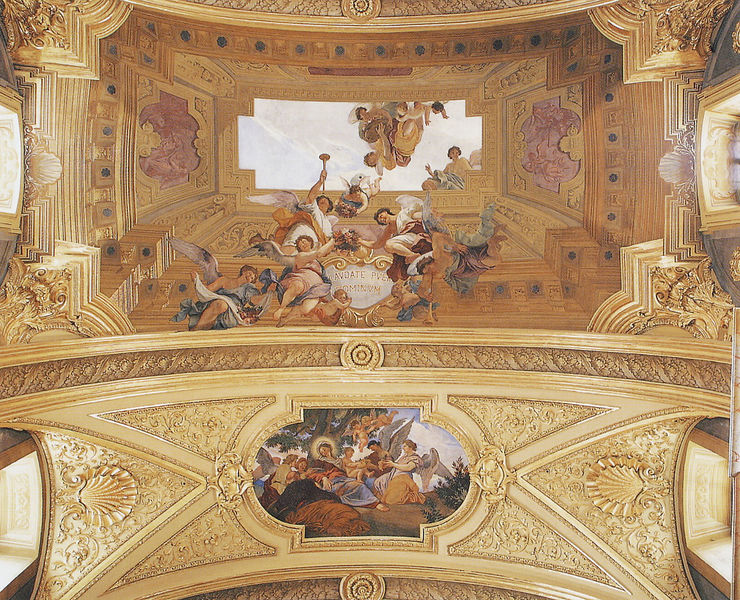
Titel: Universitätskirche (Jesuitenkirche)
Künstler: Andrea Pozzo
Standort: Wien, Universitätskirche (Jesuitenkirche) (EU - AUT)
Schlagwörter: flügel, gemälde, himmel, frauen, ornament, barock, kirche, gold, decke, kind, engel, schrift, perspektive, ornamente, eckig, religion, heiligenschein, christus, jesus, heilige, trompeten, deckengemälde, muscheln, posaune, putten, maria, madonna, sakral, fresco, vergoldung, deckenmalerei, froschperspektive, trompete, scheinarchitektur, deckenfresko, blattgold, deckenbemalung, stuckatur, tromp d´oeuil